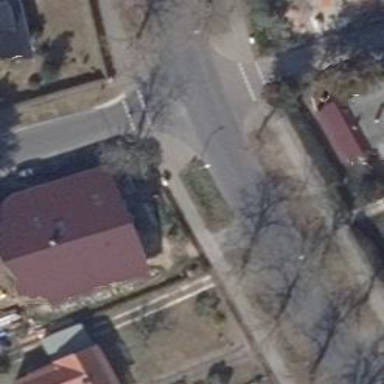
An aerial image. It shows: Uncontrolled crossing on footway.